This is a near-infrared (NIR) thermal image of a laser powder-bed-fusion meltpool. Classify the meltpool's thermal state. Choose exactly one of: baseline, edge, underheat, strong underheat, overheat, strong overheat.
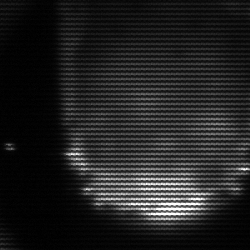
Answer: edge